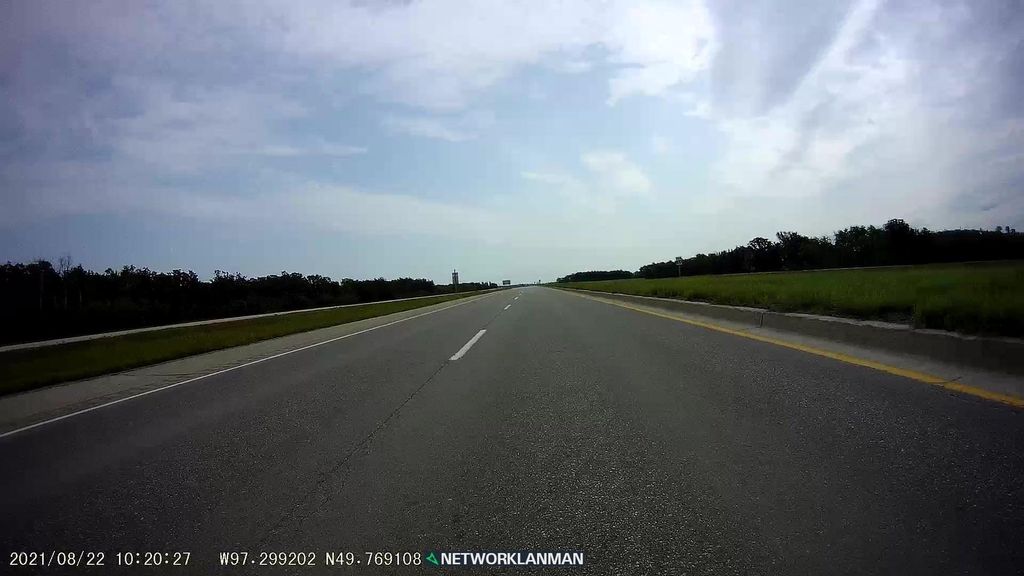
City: winnipeg